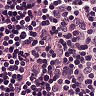
Metastatic tissue present: no